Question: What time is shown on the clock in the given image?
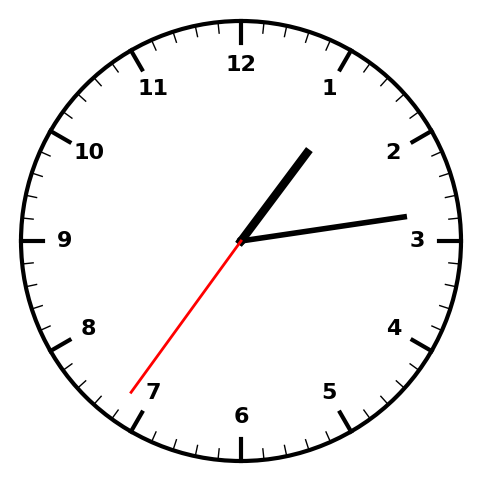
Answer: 01:13:36